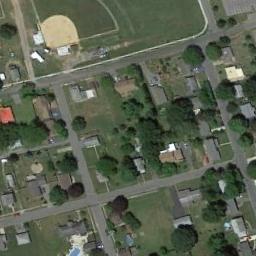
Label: baseball_diamond